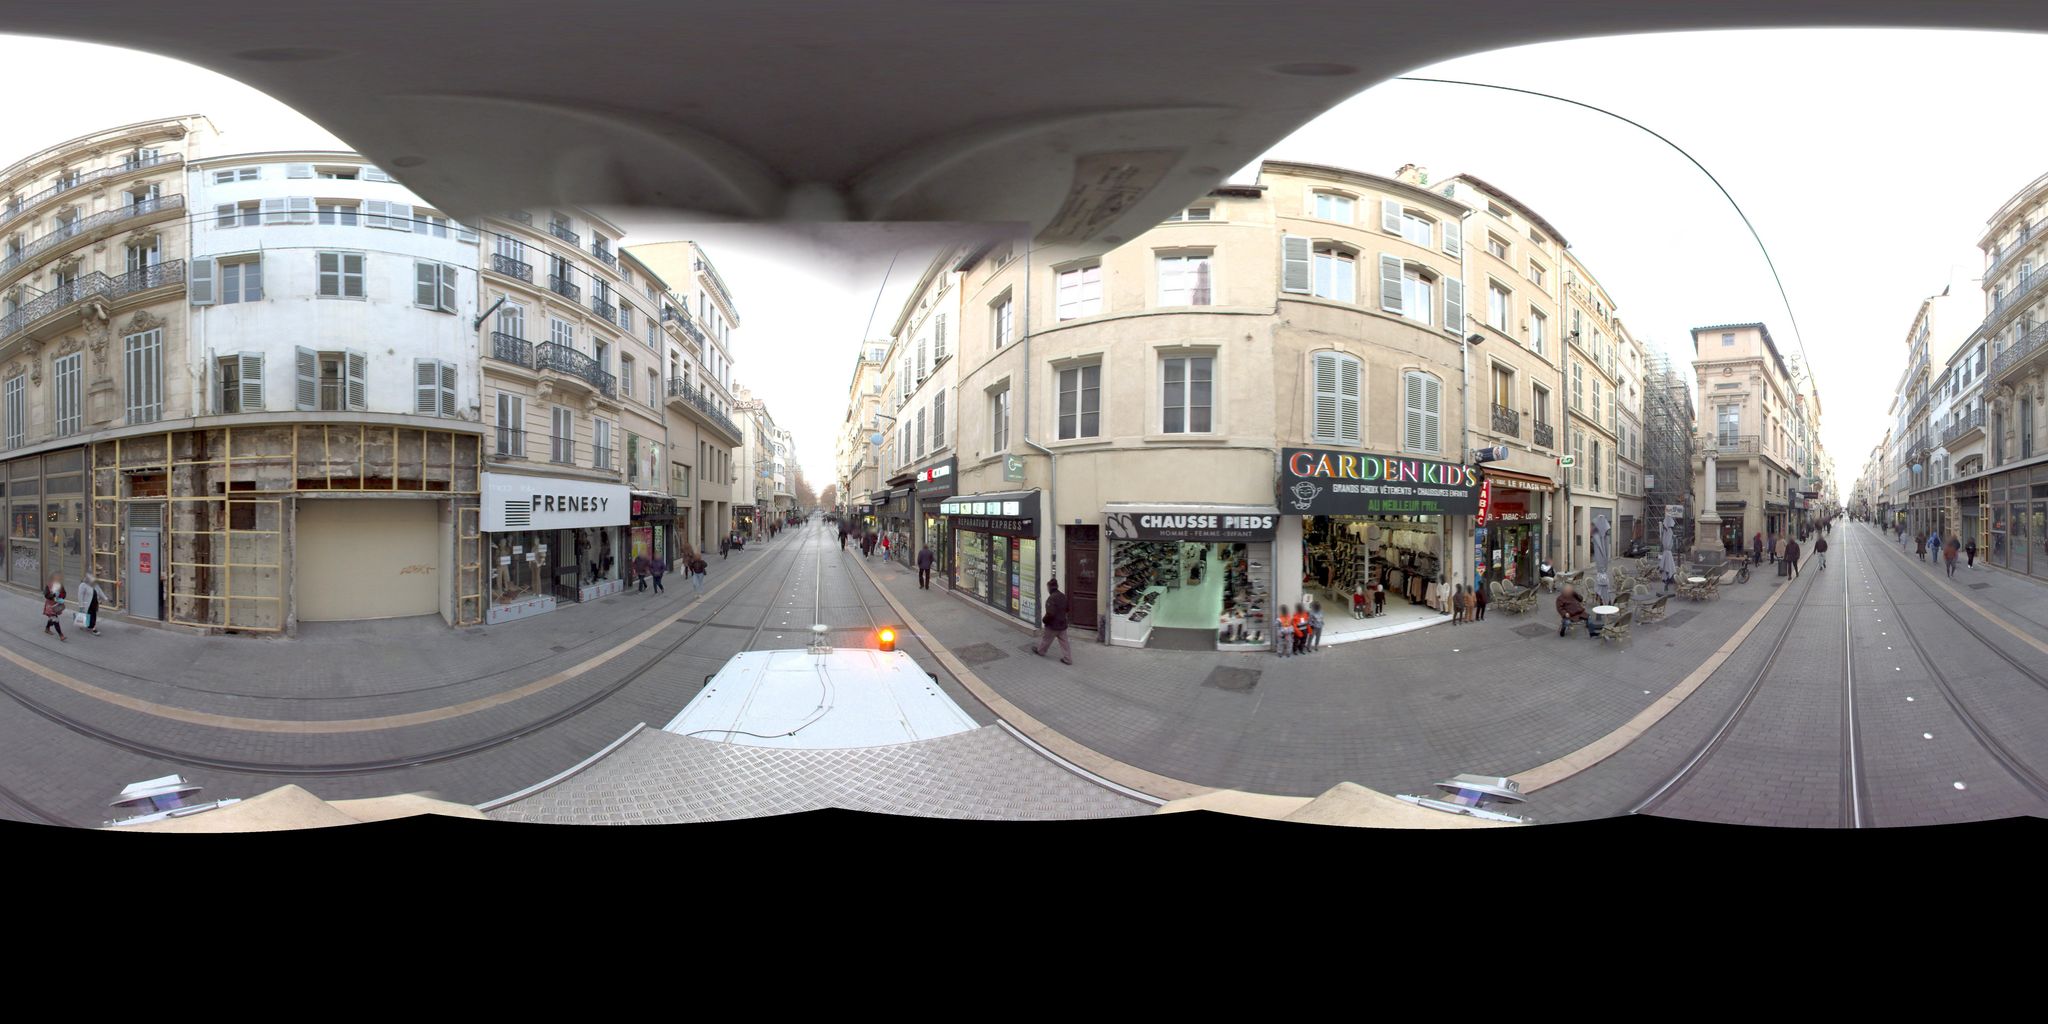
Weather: clear
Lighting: day
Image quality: slightly poor
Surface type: railway
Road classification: pedestrian
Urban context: urban centre
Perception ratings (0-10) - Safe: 2.27, Lively: 9.34, Beautiful: 0.63, Boring: 1.14, Depressing: 4.66, Wealthy: 4.07